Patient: sex F, age 68
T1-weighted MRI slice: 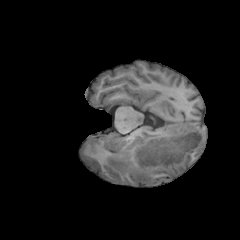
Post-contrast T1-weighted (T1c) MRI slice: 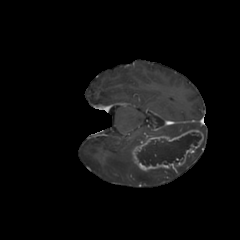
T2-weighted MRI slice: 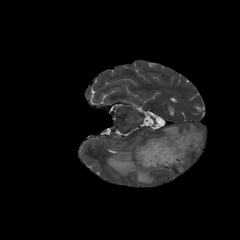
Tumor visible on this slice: yes
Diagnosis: Glioblastoma, IDH-wildtype
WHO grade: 4